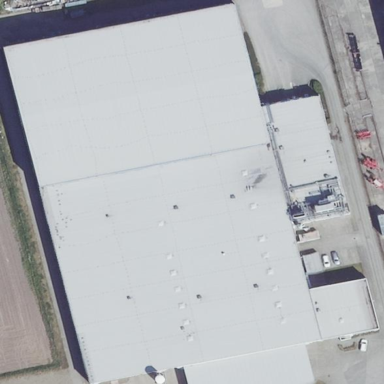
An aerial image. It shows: Industrial building.